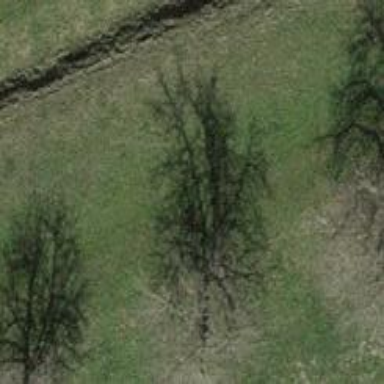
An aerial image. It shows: Single tag "natural: tree."